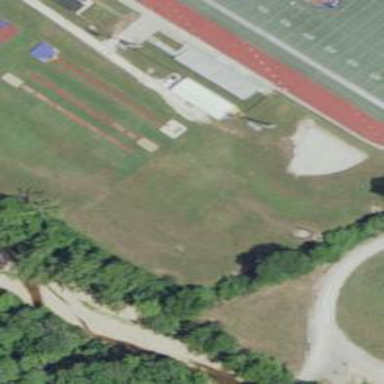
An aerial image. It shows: Athletics track located in leisure land area.